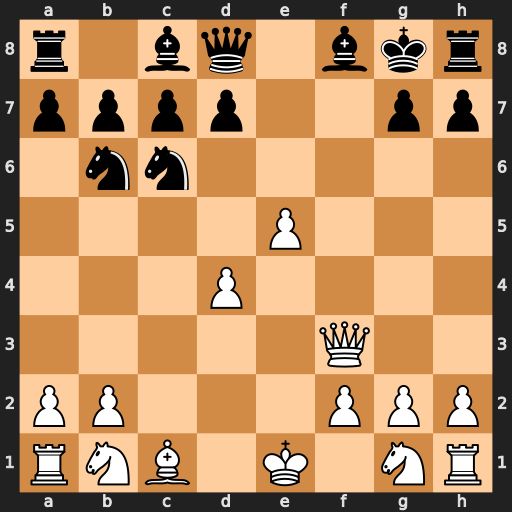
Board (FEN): r1bq1bkr/pppp2pp/1nn5/4P3/3P4/5Q2/PP3PPP/RNB1K1NR
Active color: w
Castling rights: KQ
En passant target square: -
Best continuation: Qb3+ d5 exd6+ Nc4 Qxc4+ Be6 Qxe6#